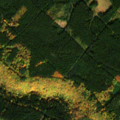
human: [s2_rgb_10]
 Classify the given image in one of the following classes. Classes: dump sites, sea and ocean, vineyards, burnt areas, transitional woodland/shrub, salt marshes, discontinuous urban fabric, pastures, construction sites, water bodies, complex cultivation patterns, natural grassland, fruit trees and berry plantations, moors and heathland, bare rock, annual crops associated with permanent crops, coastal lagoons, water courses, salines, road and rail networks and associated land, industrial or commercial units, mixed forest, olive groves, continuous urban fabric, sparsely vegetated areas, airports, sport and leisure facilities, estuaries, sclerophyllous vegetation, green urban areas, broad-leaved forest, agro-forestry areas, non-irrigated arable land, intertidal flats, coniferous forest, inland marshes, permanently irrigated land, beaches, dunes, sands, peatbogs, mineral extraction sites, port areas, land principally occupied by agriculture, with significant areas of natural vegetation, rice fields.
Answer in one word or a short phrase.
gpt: broad-leaved forest, coniferous forest, mixed forest